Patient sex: M
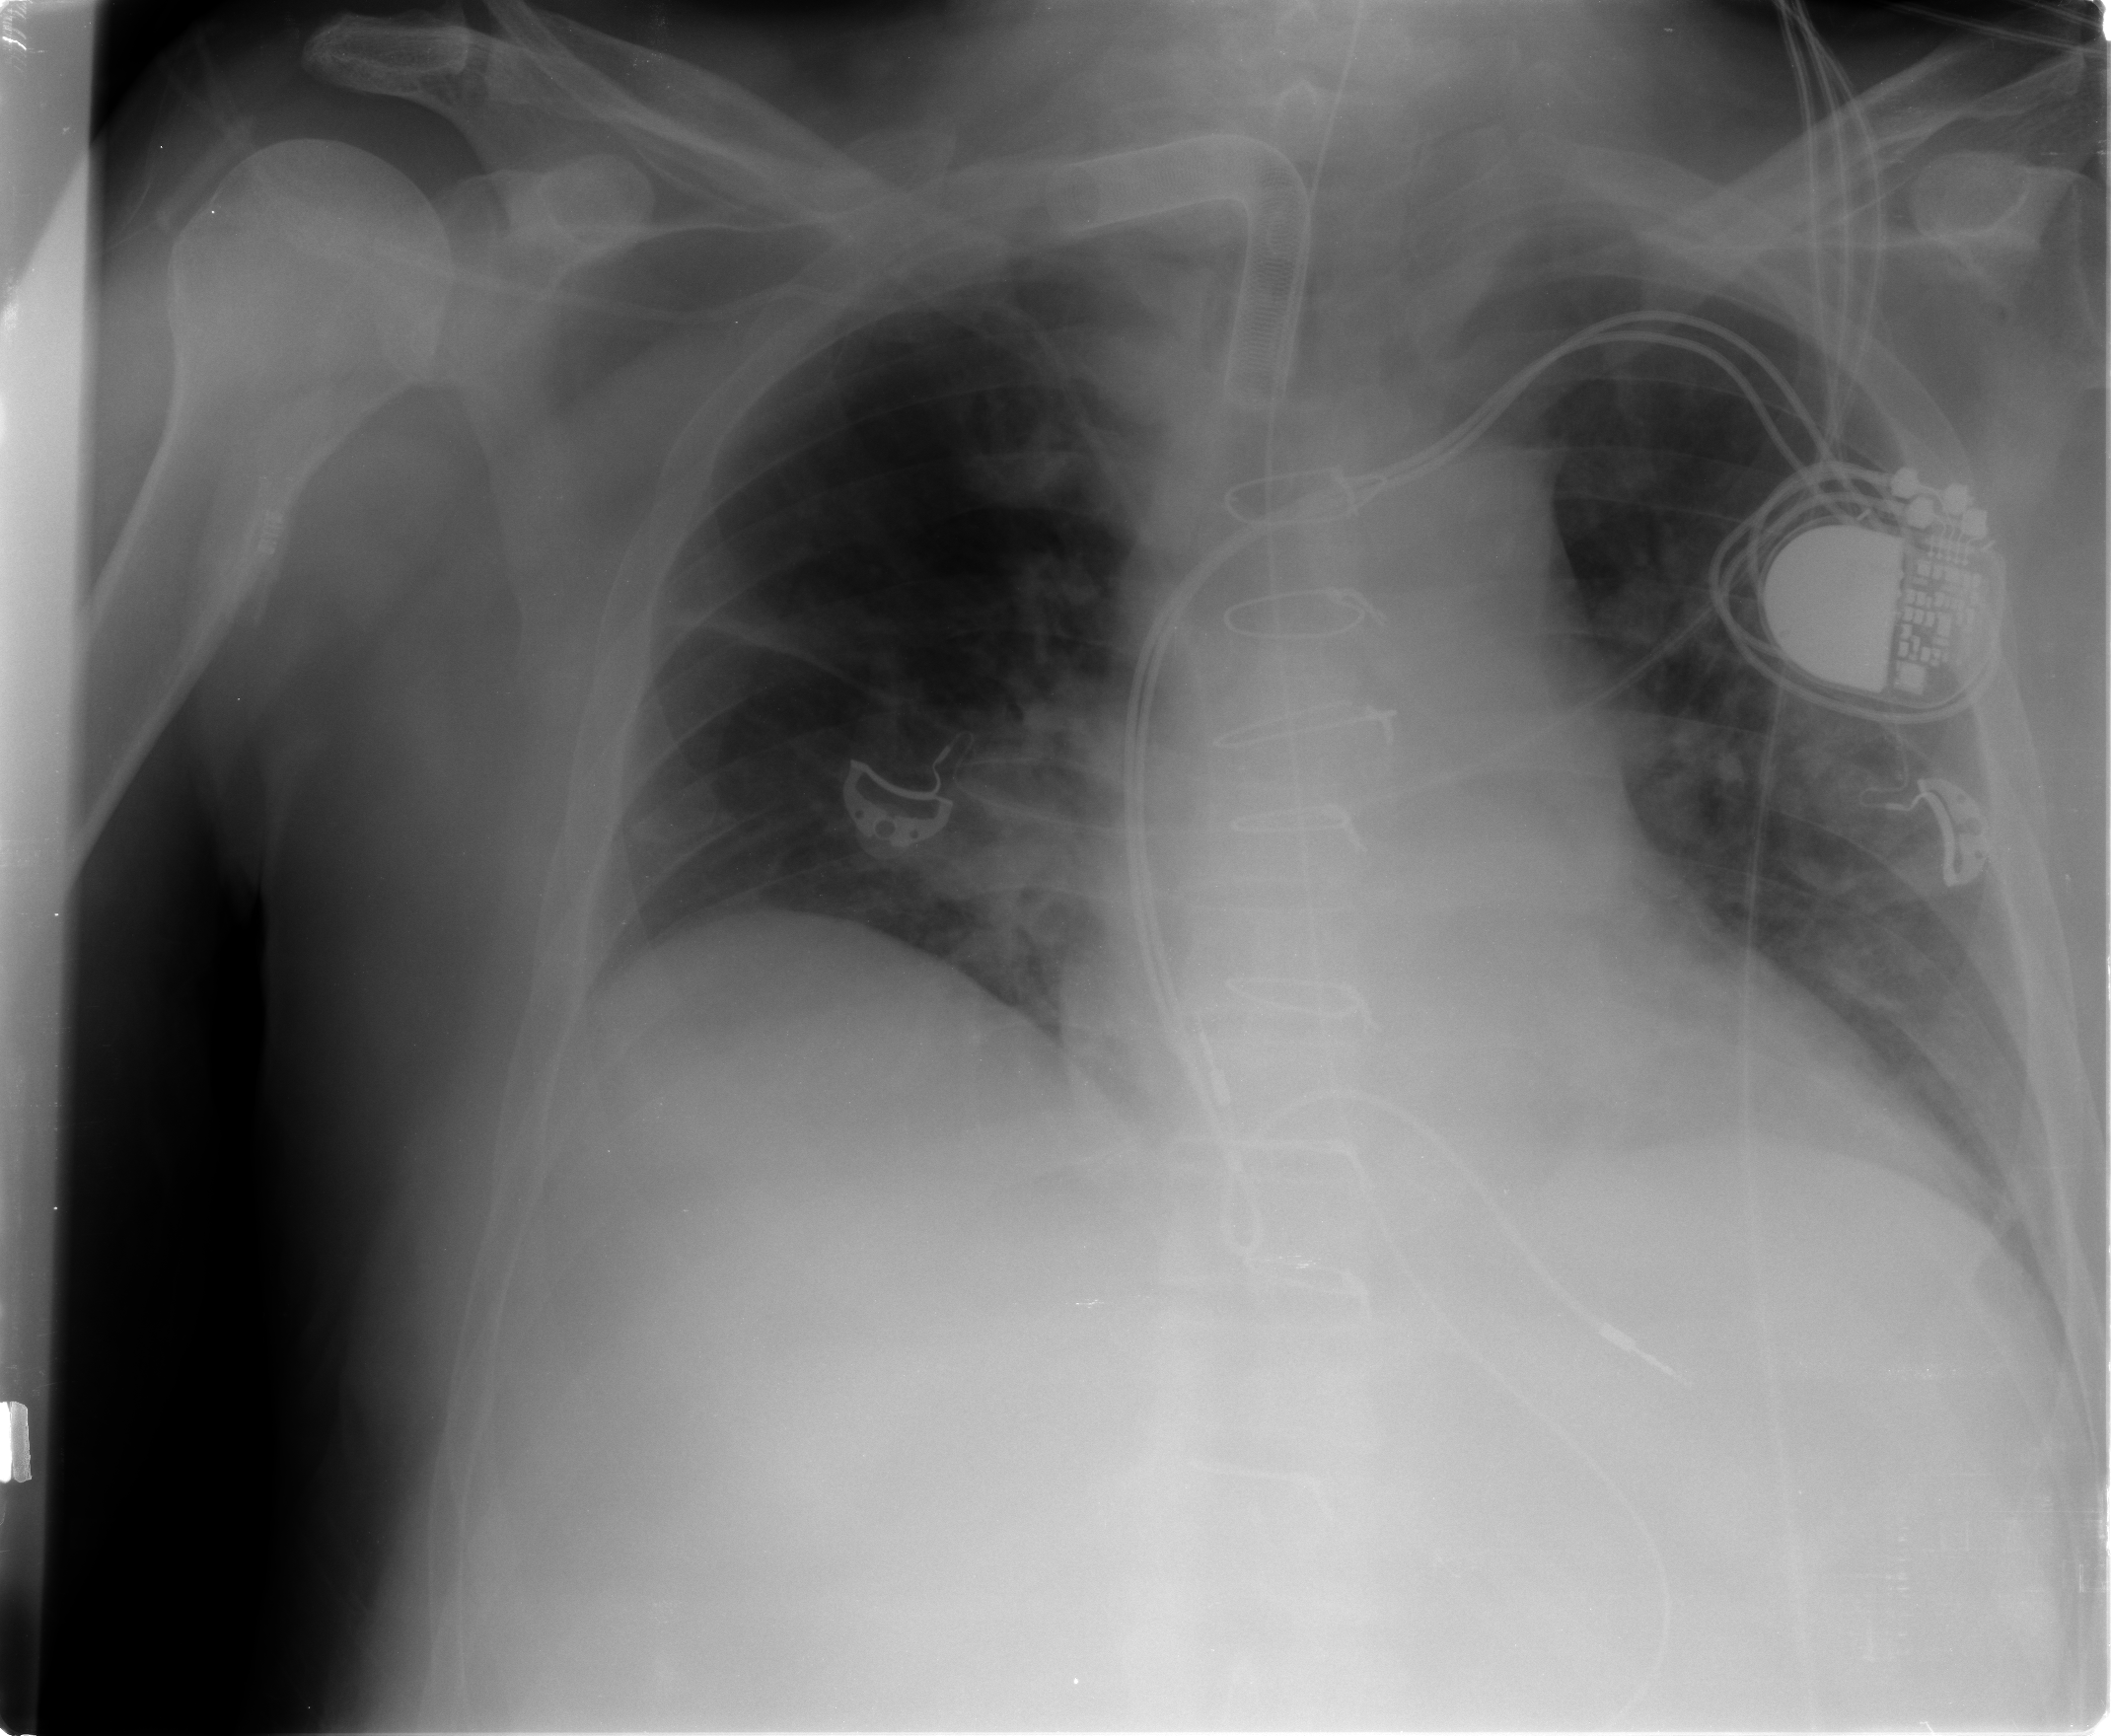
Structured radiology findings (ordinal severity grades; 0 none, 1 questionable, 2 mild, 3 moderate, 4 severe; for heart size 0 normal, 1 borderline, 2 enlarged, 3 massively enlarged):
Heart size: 2
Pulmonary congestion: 1
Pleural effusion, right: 0
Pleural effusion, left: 0
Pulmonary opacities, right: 0
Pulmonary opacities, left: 2
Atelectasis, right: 2
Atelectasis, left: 2